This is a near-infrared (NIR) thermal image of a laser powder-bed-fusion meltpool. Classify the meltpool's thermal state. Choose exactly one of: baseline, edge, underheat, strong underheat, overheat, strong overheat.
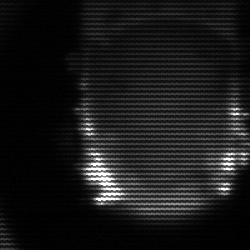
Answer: baseline